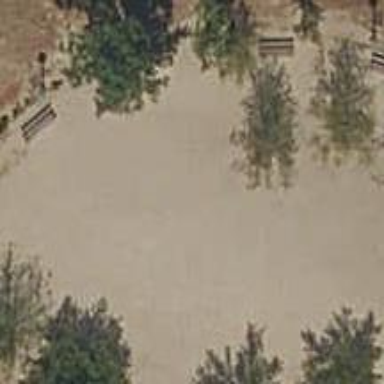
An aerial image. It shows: Natural area covered with sand.